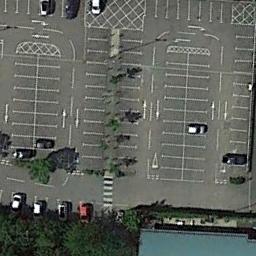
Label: parking_lot